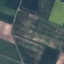
Label: AnnualCrop